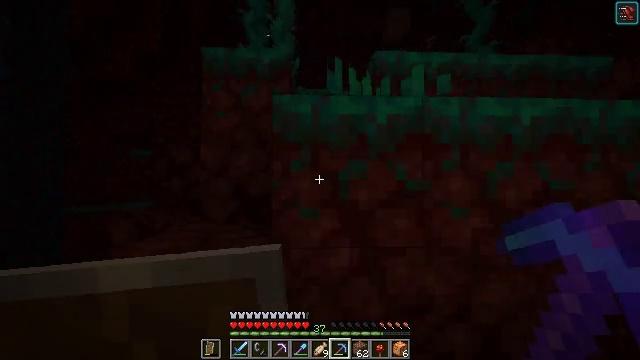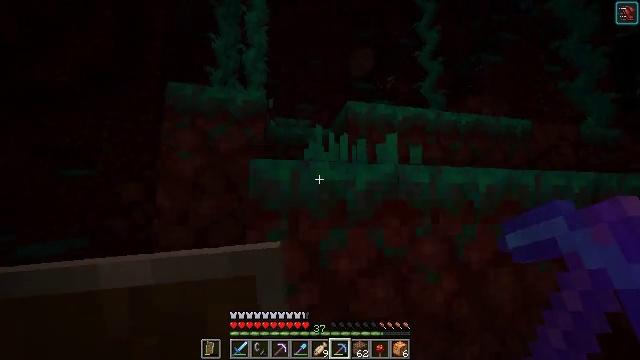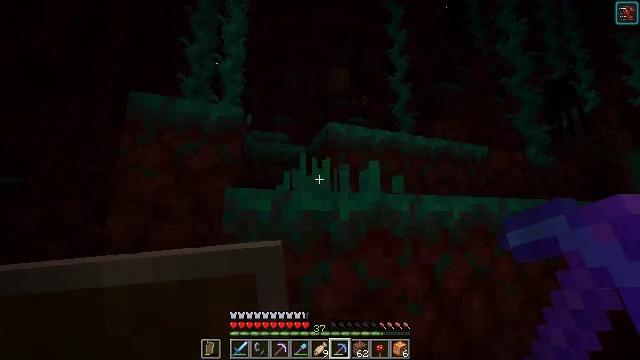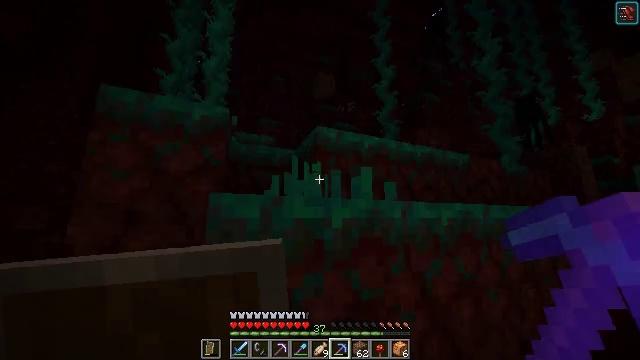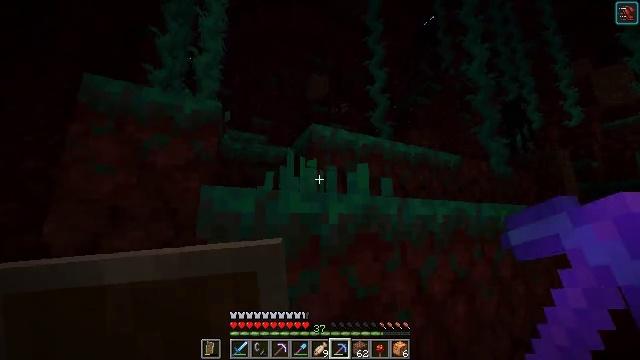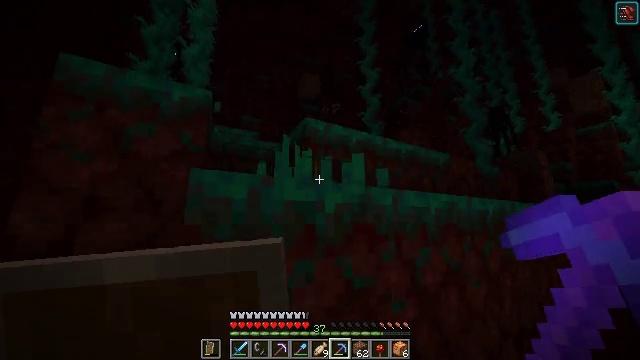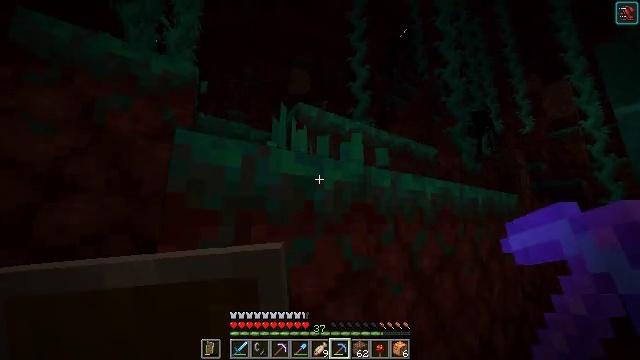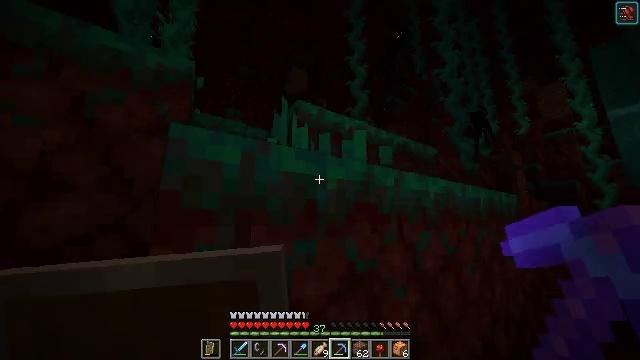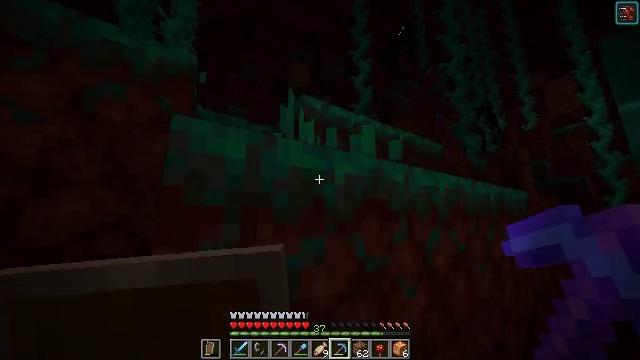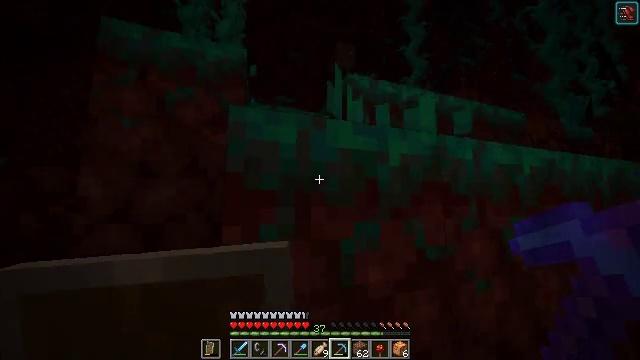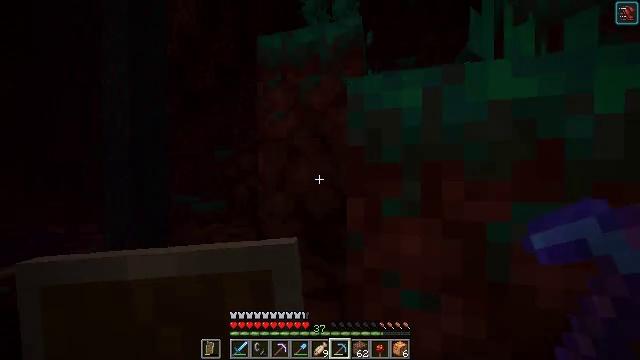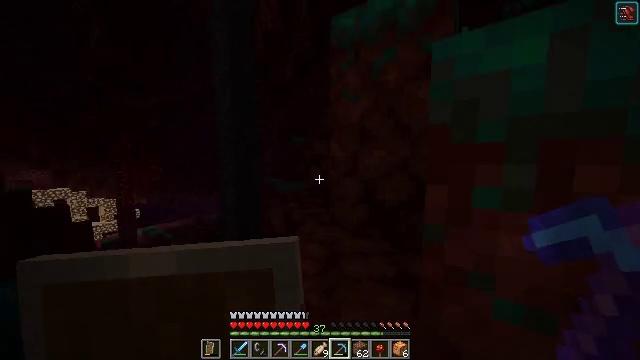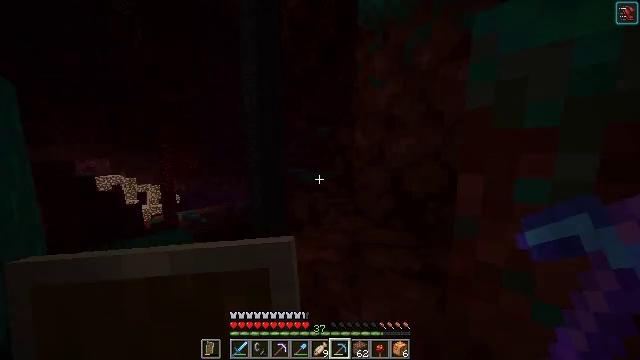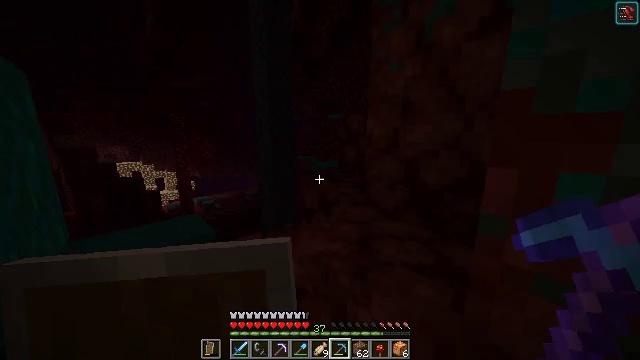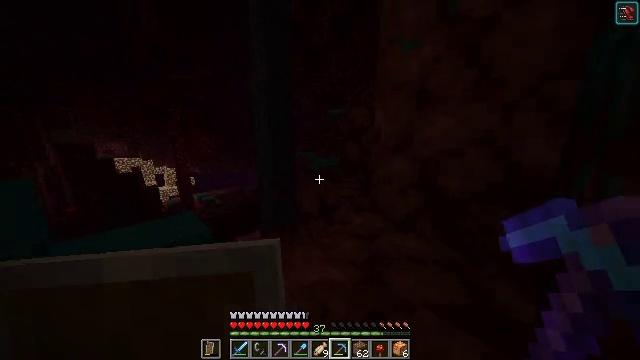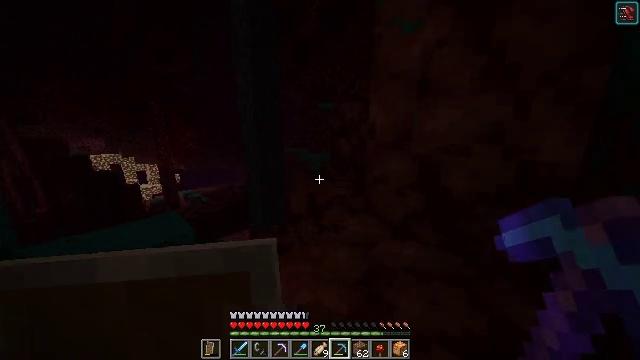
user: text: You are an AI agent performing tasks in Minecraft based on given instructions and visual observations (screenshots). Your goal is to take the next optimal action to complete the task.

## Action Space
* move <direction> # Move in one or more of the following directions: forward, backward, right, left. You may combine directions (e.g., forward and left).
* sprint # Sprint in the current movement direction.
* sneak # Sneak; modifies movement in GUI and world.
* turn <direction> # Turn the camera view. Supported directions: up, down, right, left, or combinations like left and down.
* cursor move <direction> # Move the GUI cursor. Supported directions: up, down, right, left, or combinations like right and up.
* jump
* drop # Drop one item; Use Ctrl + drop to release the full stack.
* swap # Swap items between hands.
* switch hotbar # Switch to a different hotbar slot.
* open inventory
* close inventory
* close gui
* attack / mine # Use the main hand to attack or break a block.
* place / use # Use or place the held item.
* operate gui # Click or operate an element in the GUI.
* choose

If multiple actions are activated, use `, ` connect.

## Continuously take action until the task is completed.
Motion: motion action
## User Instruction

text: Break the glowing shroomlight.
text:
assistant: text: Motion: move forward, turn right and up
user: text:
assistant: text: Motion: move forward, turn right and up
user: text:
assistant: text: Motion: move forward, turn right and up
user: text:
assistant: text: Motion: move forward, turn right
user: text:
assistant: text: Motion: move forward, turn right
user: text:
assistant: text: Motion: turn right
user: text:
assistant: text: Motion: no_op
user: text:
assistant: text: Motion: no_op
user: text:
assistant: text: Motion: turn left and down
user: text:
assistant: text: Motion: turn left and down
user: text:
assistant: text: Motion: turn left and down
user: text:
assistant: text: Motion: turn left and down
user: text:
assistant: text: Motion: move forward, turn left and down
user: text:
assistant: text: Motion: move forward, turn down
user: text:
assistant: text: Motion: move forward, turn right and down
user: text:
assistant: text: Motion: move forward, turn right, jump
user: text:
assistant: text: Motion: move forward, turn right, jump
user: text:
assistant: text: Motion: move forward, turn right and up, jump
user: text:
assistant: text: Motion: move forward, turn right and up
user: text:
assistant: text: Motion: move forward, turn right and up
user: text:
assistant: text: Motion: move forward, turn right and up
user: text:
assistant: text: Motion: turn right and up
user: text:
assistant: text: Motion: turn right
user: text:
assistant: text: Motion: turn right
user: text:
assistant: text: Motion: move forward, turn right, jump
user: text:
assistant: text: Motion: move forward, turn right, jump
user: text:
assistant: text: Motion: move forward and move right, turn right, jump
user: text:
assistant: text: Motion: move forward and move right, jump
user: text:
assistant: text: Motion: move forward and move right, jump
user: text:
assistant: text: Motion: move forward and move right, turn up